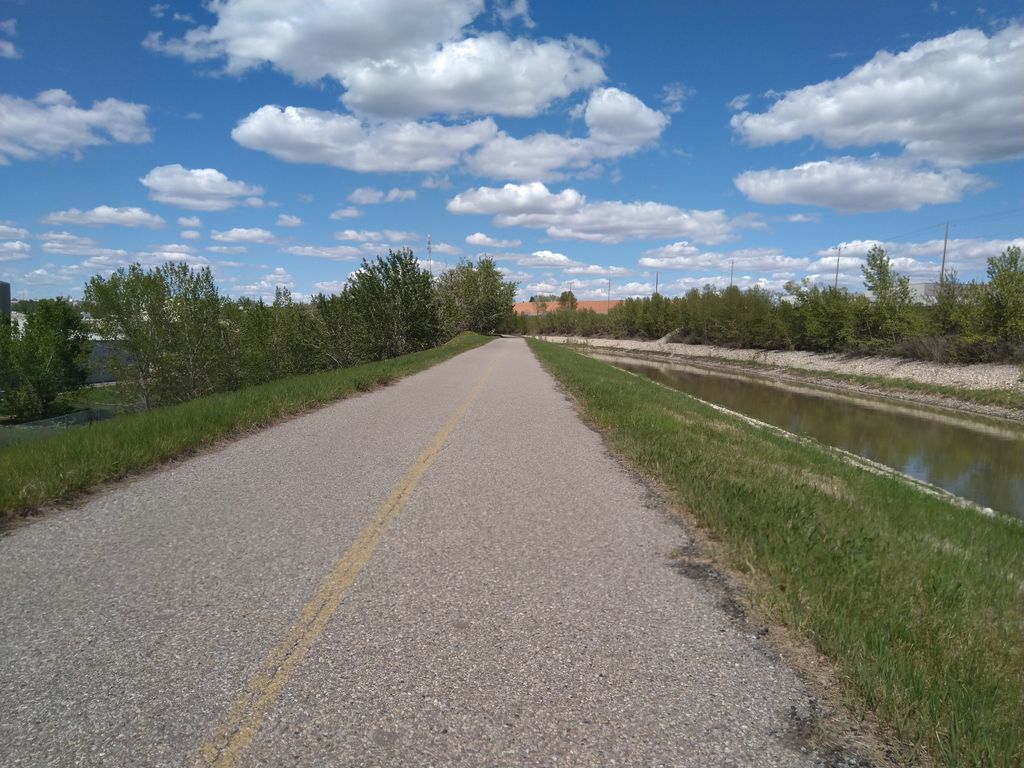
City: calgary